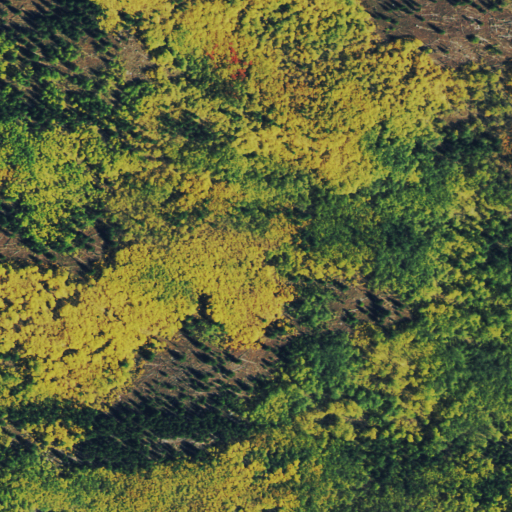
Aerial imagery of plain(s) in Colorado named Deer Park containing deciduous forest, mixed forest, shrub, evergreen forest, and grassland